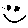
Label: smiley face